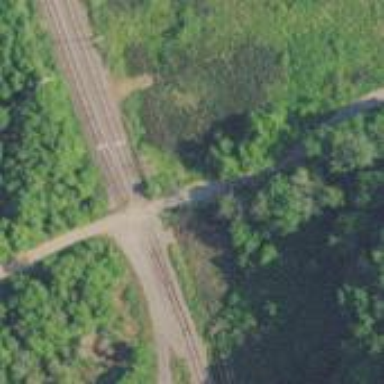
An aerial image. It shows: Level crossing along the railway.